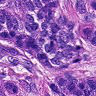
Metastatic tissue present: yes